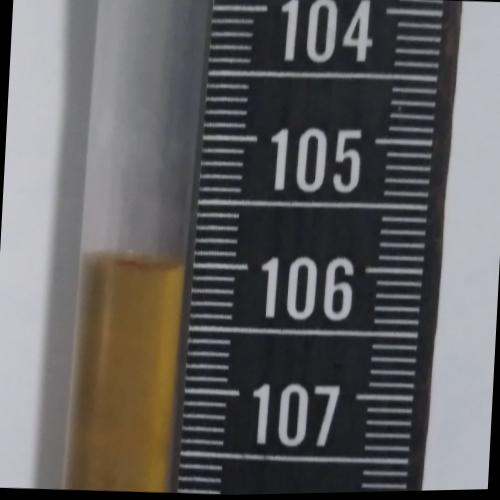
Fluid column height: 106.0 cm